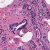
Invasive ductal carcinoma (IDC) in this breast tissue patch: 0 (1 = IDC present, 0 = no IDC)